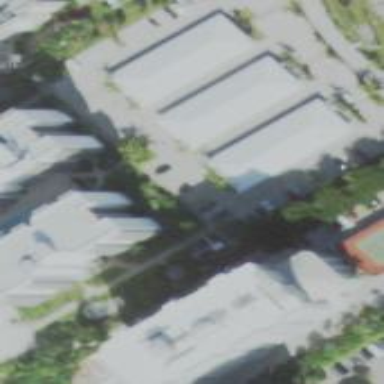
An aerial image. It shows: Apartment building in commercial area.